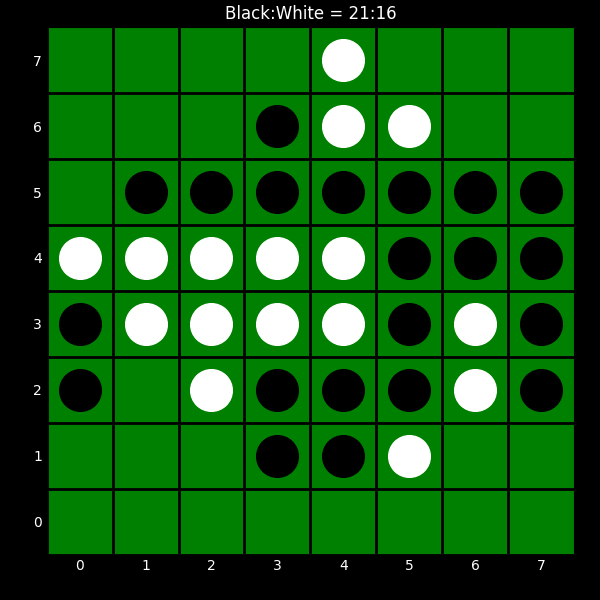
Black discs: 21
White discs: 16